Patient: sex F, age 37
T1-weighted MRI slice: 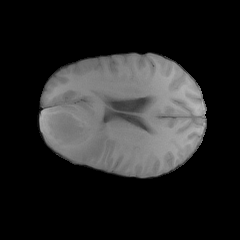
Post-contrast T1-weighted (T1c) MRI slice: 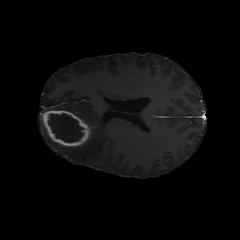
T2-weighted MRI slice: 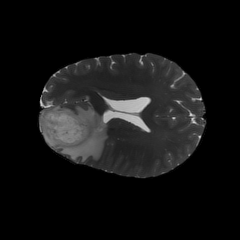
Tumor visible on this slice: yes
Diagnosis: Glioblastoma, IDH-wildtype
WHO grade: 4